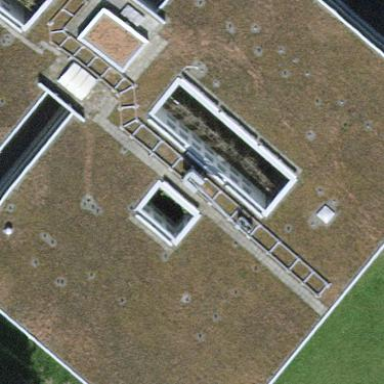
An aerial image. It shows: Hospital building.